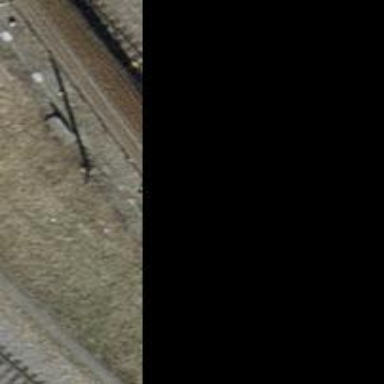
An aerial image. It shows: Railway switch.